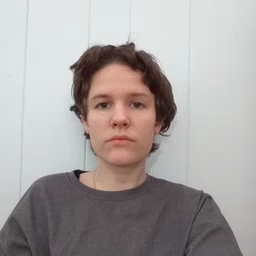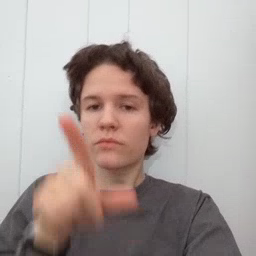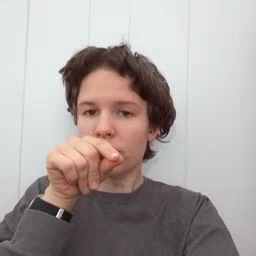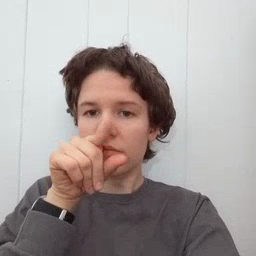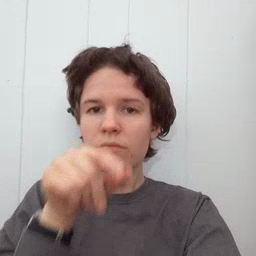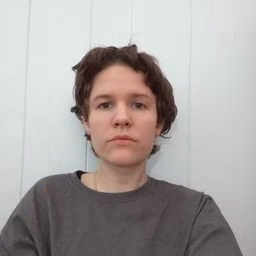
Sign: bird